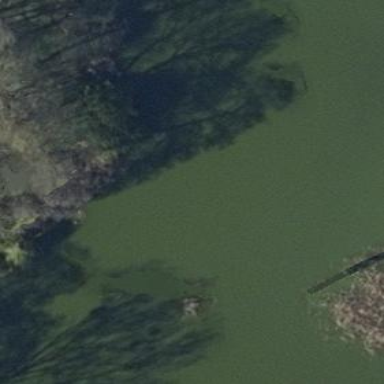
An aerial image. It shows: Peaceful pond surrounded by nature.